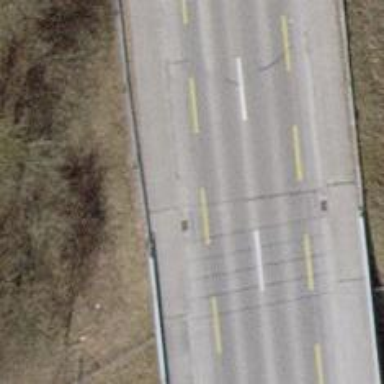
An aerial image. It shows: Primary highway bridge with asphalt surface and dedicated cycle lane.